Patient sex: F
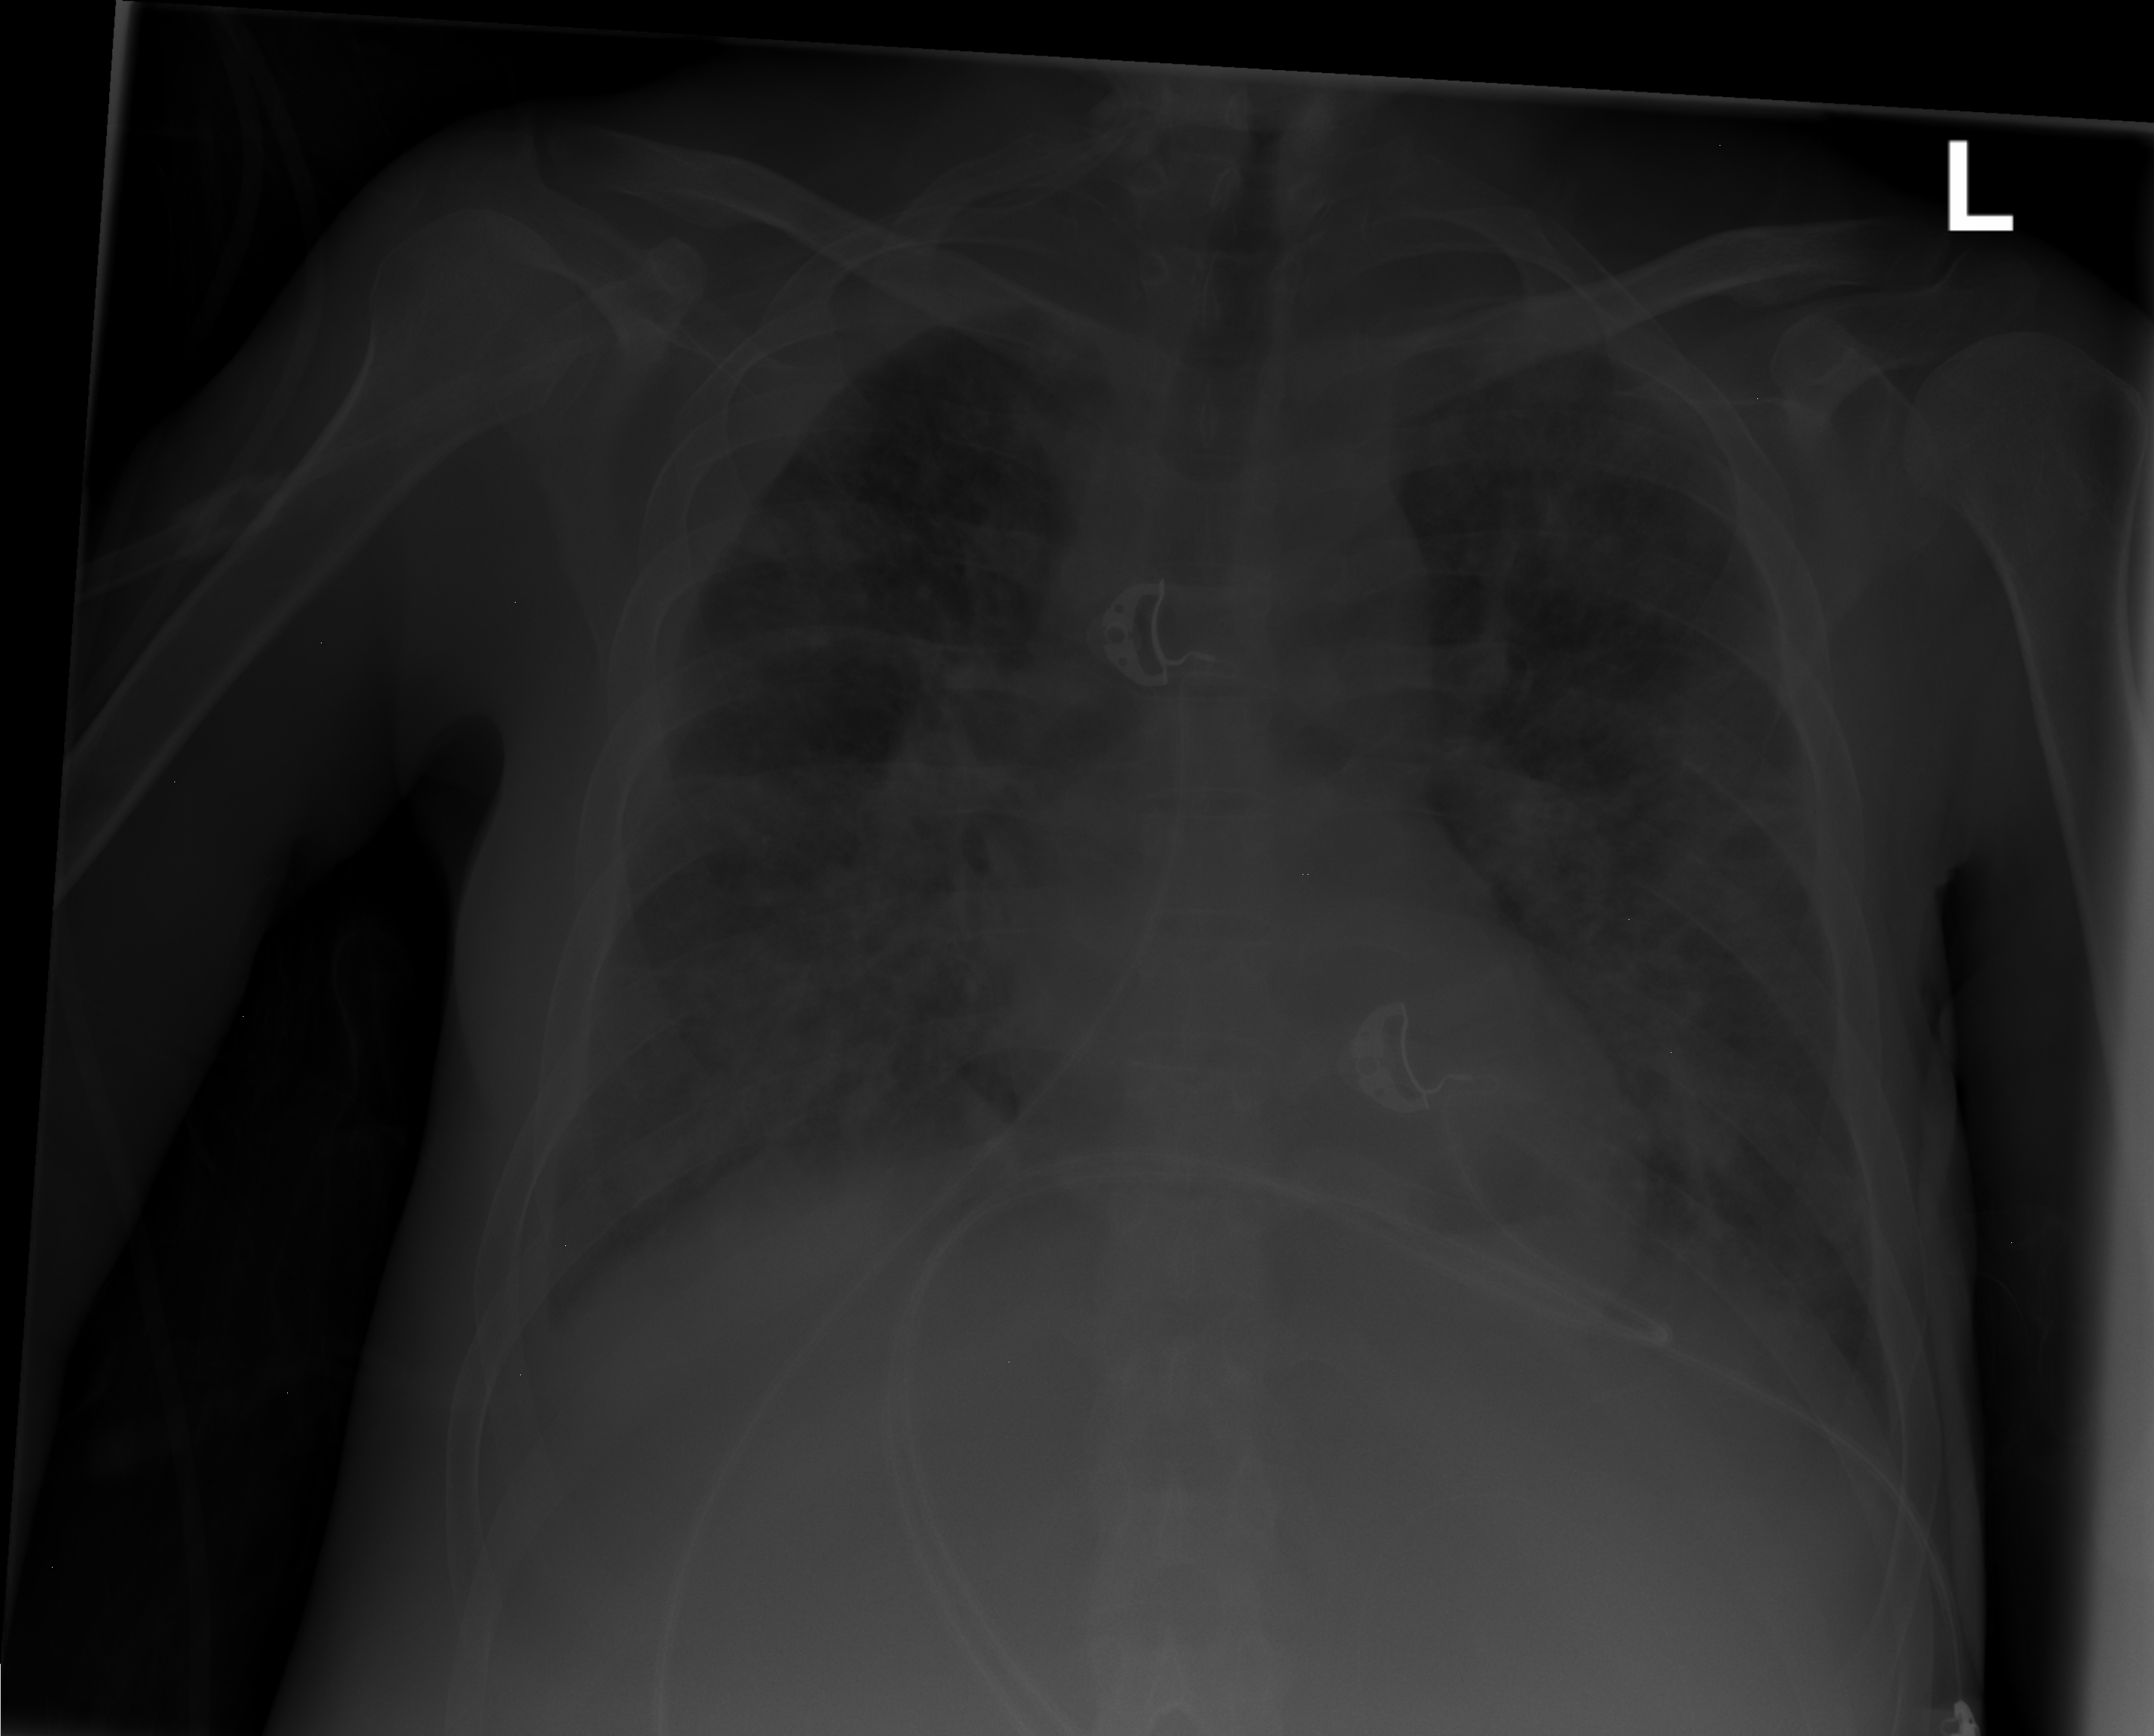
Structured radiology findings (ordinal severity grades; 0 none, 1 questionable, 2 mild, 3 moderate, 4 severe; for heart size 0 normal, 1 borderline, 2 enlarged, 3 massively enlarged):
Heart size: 0
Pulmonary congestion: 0
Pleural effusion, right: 3
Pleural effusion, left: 1
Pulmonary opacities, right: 3
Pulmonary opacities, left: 3
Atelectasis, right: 2
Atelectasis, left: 2